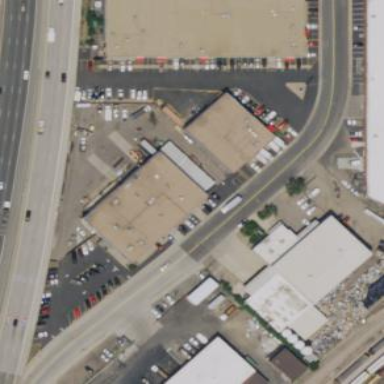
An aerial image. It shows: Commercial building.